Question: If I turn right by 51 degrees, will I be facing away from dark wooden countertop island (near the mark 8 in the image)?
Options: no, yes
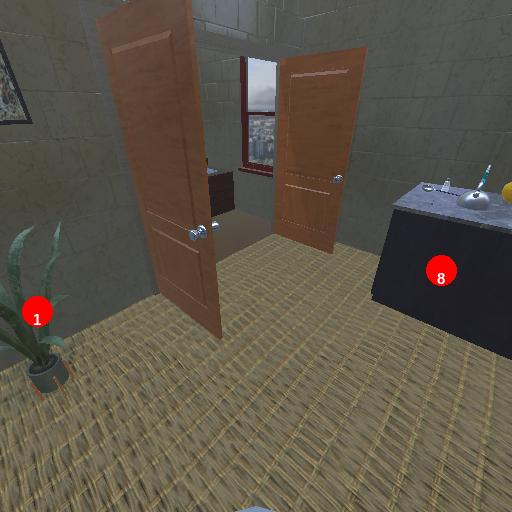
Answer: no